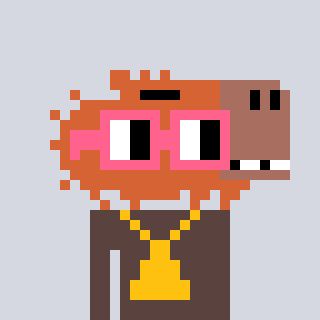
a pixel art character with square pink glasses, a capybara-shaped head and a darkbrown-colored body on a cool background